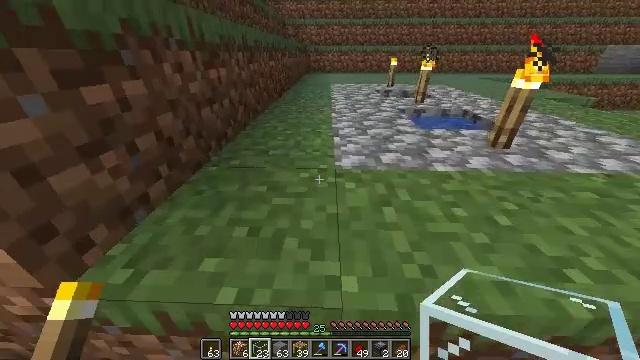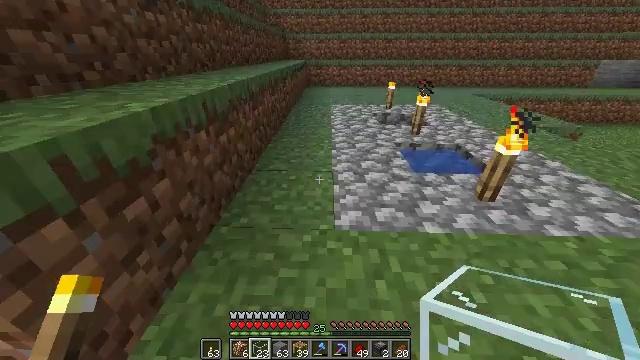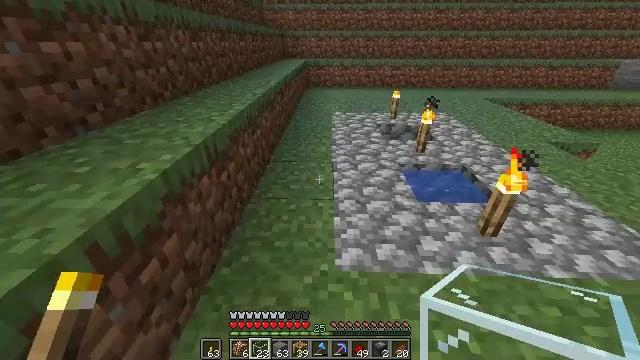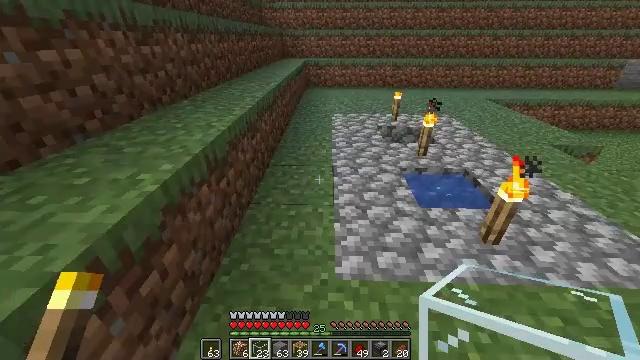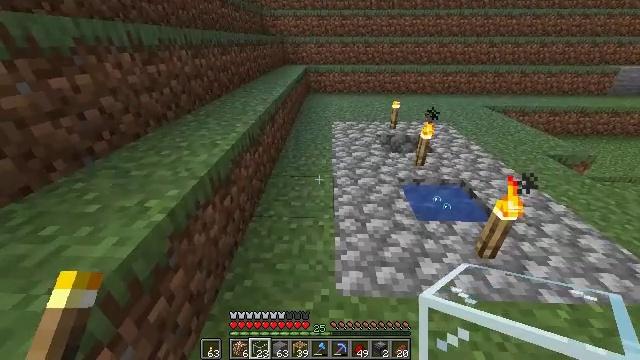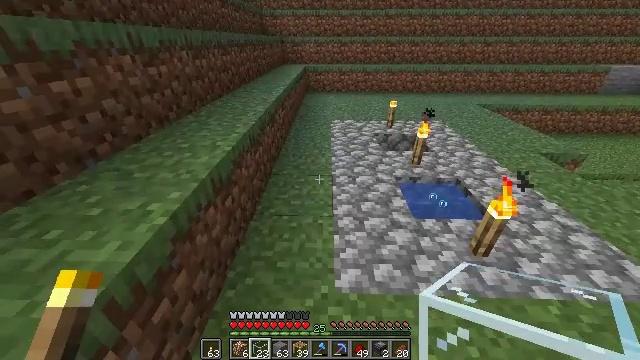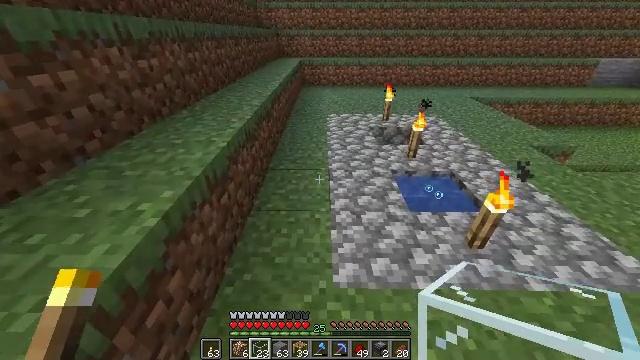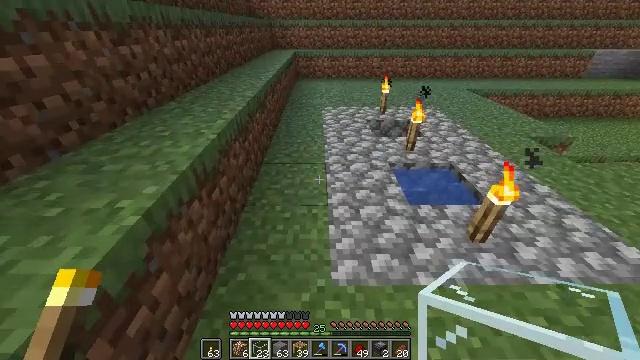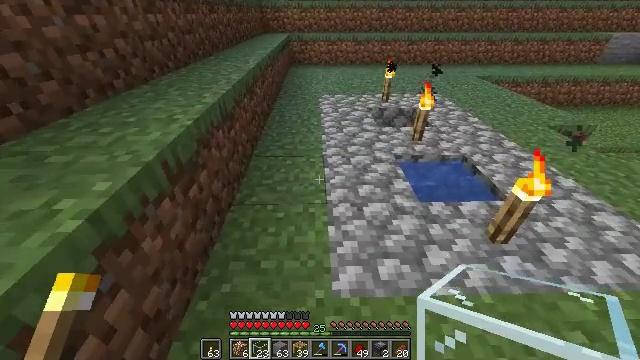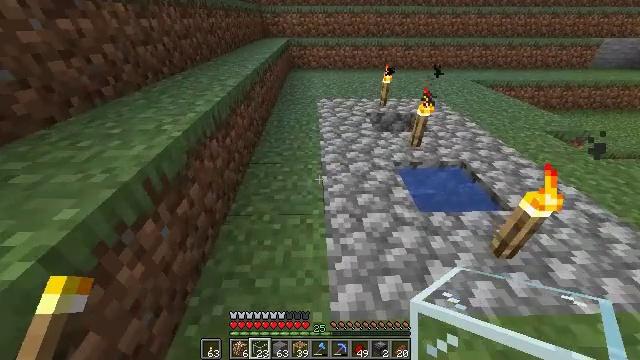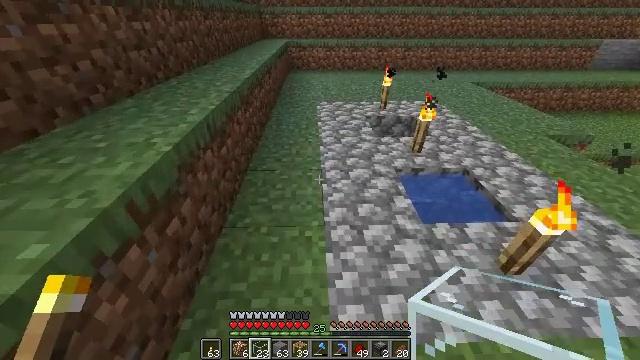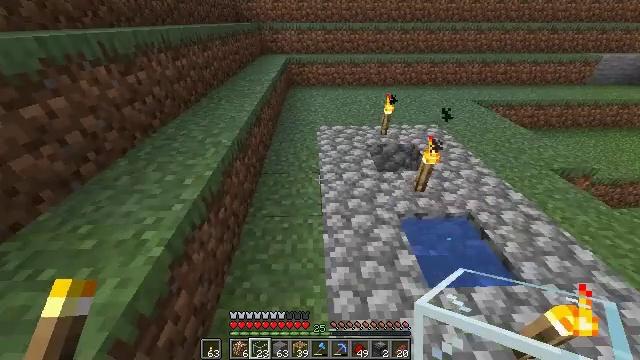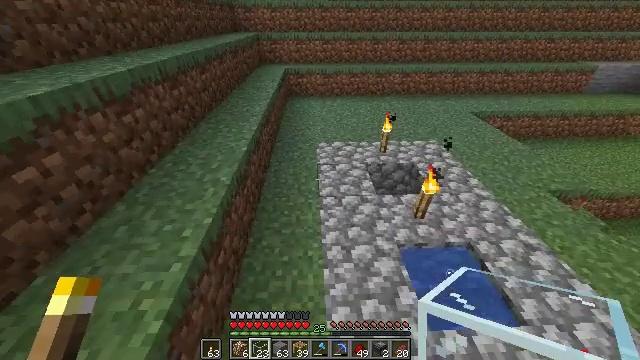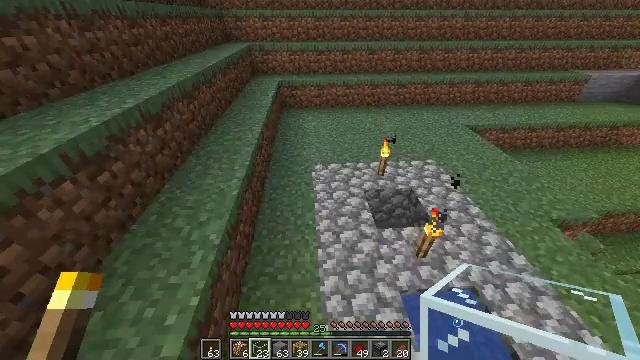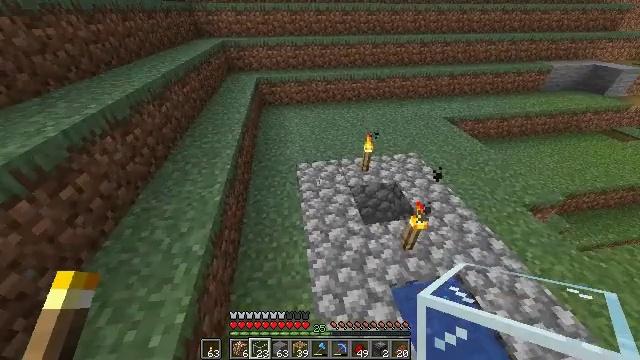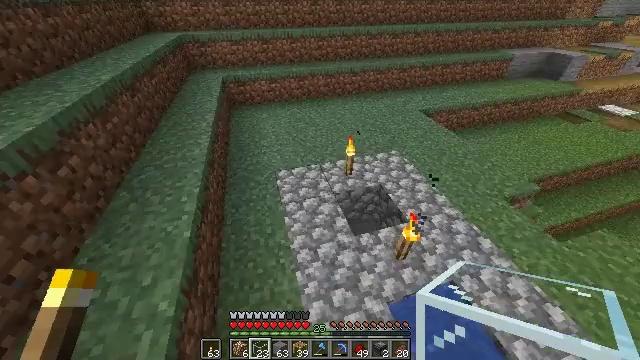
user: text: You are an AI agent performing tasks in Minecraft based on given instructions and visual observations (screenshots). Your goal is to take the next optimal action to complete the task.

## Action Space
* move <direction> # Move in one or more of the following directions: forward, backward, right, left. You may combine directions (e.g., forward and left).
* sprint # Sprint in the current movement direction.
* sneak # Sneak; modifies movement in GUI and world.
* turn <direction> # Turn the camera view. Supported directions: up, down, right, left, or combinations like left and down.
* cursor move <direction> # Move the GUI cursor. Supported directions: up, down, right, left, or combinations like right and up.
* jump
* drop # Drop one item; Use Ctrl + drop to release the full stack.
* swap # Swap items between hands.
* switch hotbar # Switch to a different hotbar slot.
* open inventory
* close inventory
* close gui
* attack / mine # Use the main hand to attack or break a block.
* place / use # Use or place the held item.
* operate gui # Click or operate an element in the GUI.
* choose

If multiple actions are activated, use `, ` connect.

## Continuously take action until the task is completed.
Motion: motion action
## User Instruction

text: Use materials to create a dropper in the crafting table.
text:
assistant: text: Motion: move forward, sprint, jump
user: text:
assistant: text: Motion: move forward, sprint, jump
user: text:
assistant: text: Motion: move forward, sprint, jump
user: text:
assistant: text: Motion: move forward, jump
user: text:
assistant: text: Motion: move forward, turn down, jump
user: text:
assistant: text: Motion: move forward, sprint, turn right and down, jump
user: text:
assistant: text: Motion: move forward, sprint, turn right and down, jump
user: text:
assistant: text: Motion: move forward, sprint, jump
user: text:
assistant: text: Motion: move forward, sprint, jump
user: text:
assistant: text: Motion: move forward, sprint, jump
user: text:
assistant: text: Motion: move forward, jump
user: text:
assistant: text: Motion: move forward, jump
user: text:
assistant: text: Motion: move forward, turn right, jump
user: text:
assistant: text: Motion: move forward, turn right and down, jump
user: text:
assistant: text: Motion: move forward, turn right and down
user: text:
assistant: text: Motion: move forward, turn right and down
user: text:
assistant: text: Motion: move forward, turn right and down
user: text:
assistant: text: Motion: move forward, turn right and down
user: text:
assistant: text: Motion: move forward and move left, turn right and down
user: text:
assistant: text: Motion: move forward and move left, turn right and down
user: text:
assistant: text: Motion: turn right and down
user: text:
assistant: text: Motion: turn right and down
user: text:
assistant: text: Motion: turn right and down
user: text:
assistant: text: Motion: turn right and down
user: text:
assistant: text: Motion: turn right
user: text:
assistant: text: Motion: turn right
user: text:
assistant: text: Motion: move forward
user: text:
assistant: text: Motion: move forward
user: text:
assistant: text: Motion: move forward, turn left
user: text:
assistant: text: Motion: move forward, turn left